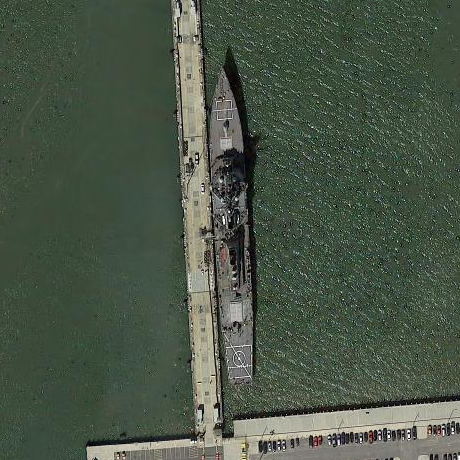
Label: Arleigh_Burke-class_destroyer